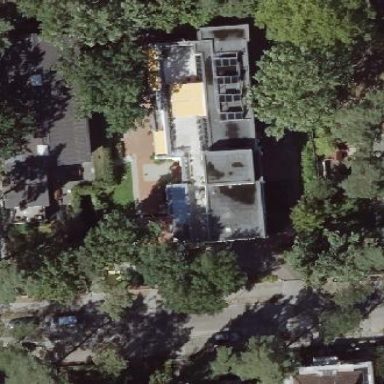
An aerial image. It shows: Service building.